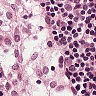
Metastatic tissue present: no